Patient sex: F
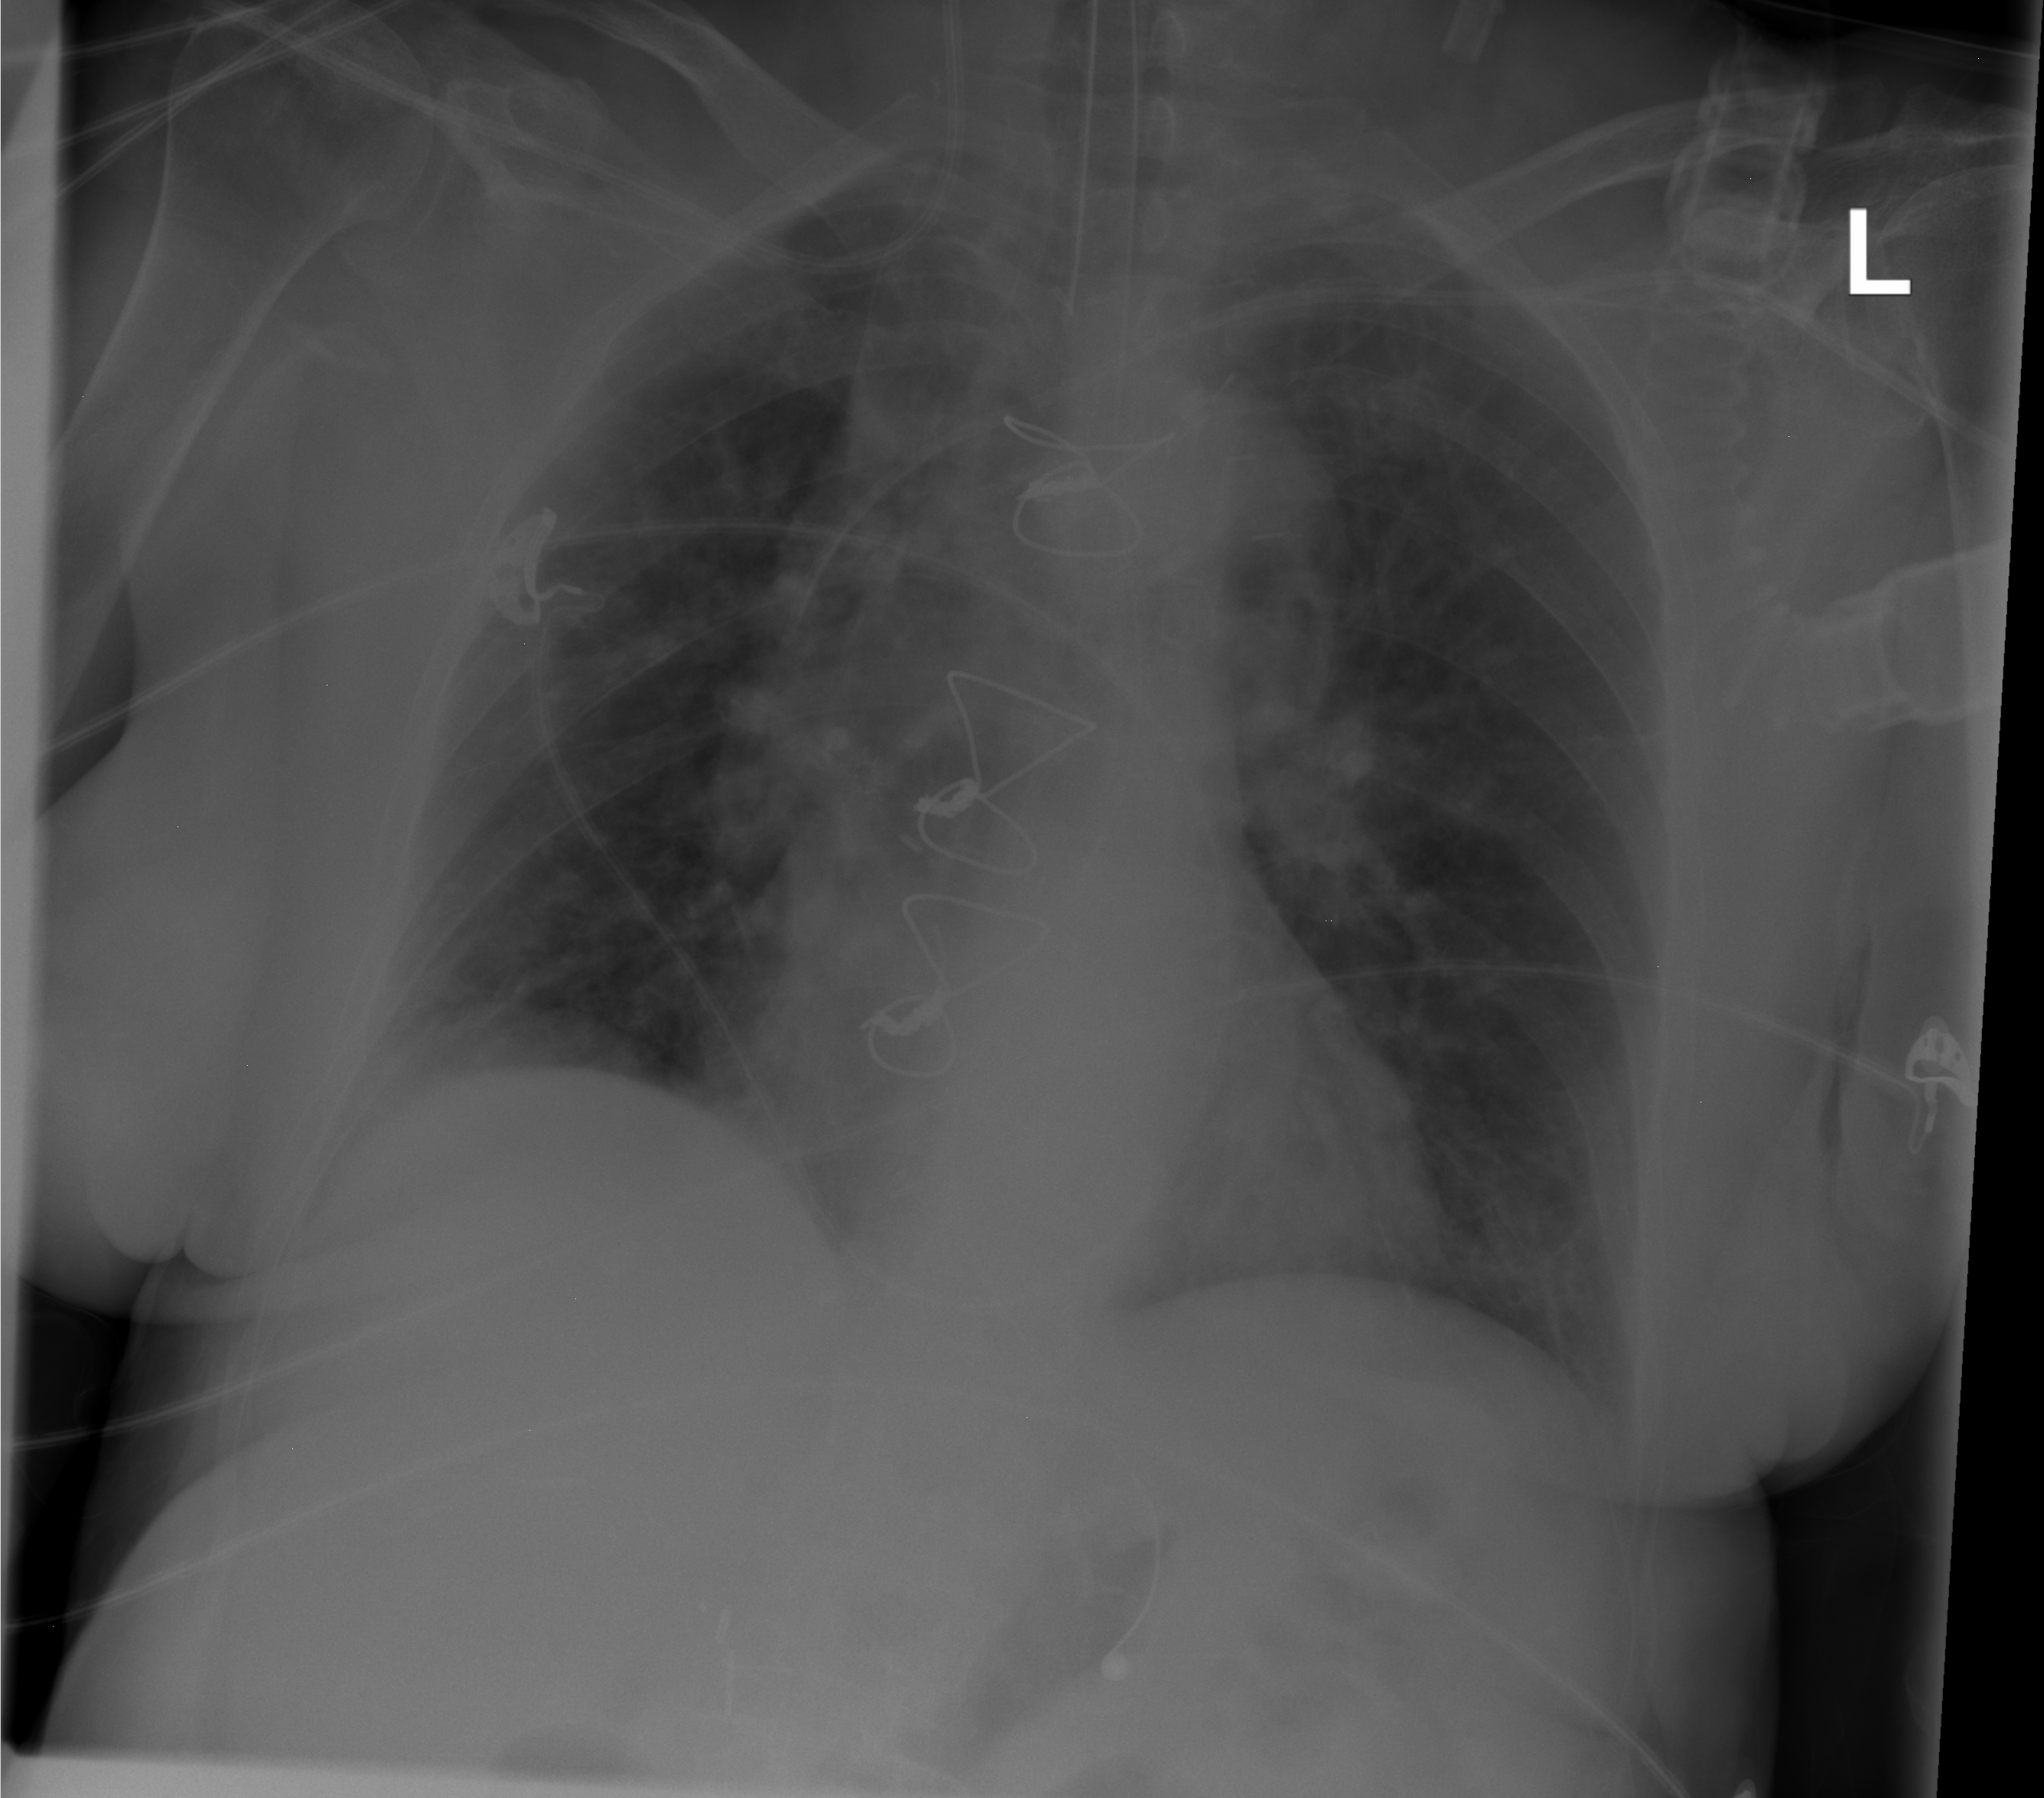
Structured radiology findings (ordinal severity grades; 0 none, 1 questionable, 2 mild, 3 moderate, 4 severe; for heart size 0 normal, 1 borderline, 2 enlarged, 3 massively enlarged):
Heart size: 0
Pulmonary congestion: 3
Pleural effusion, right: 0
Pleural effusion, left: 0
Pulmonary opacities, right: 0
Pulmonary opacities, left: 0
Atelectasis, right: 2
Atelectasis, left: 0